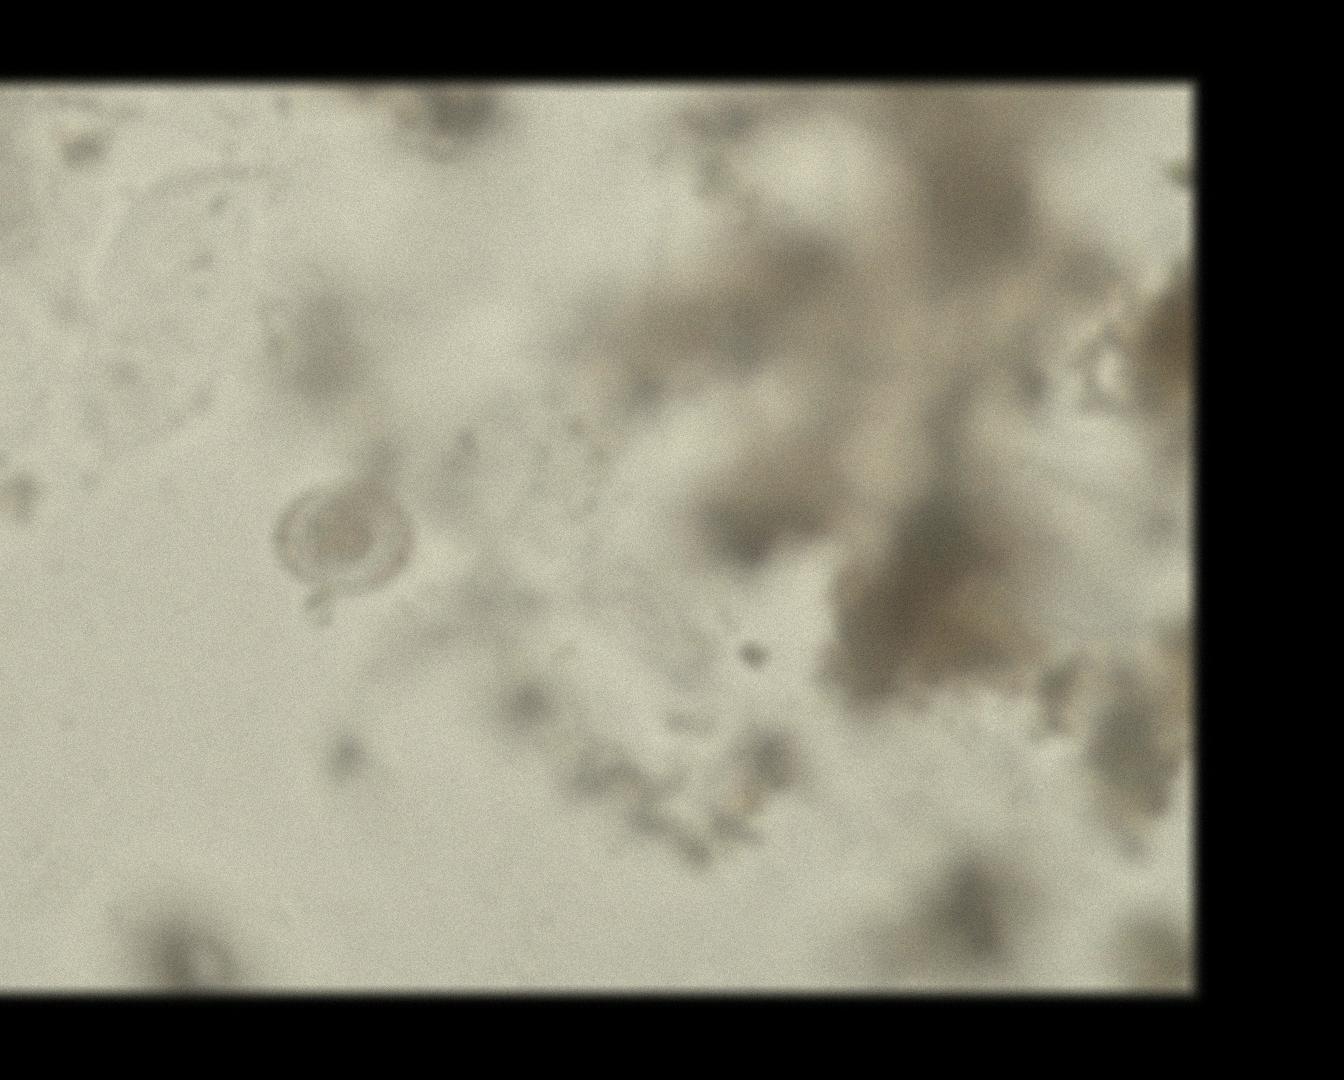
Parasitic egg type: Hymenolepis nana